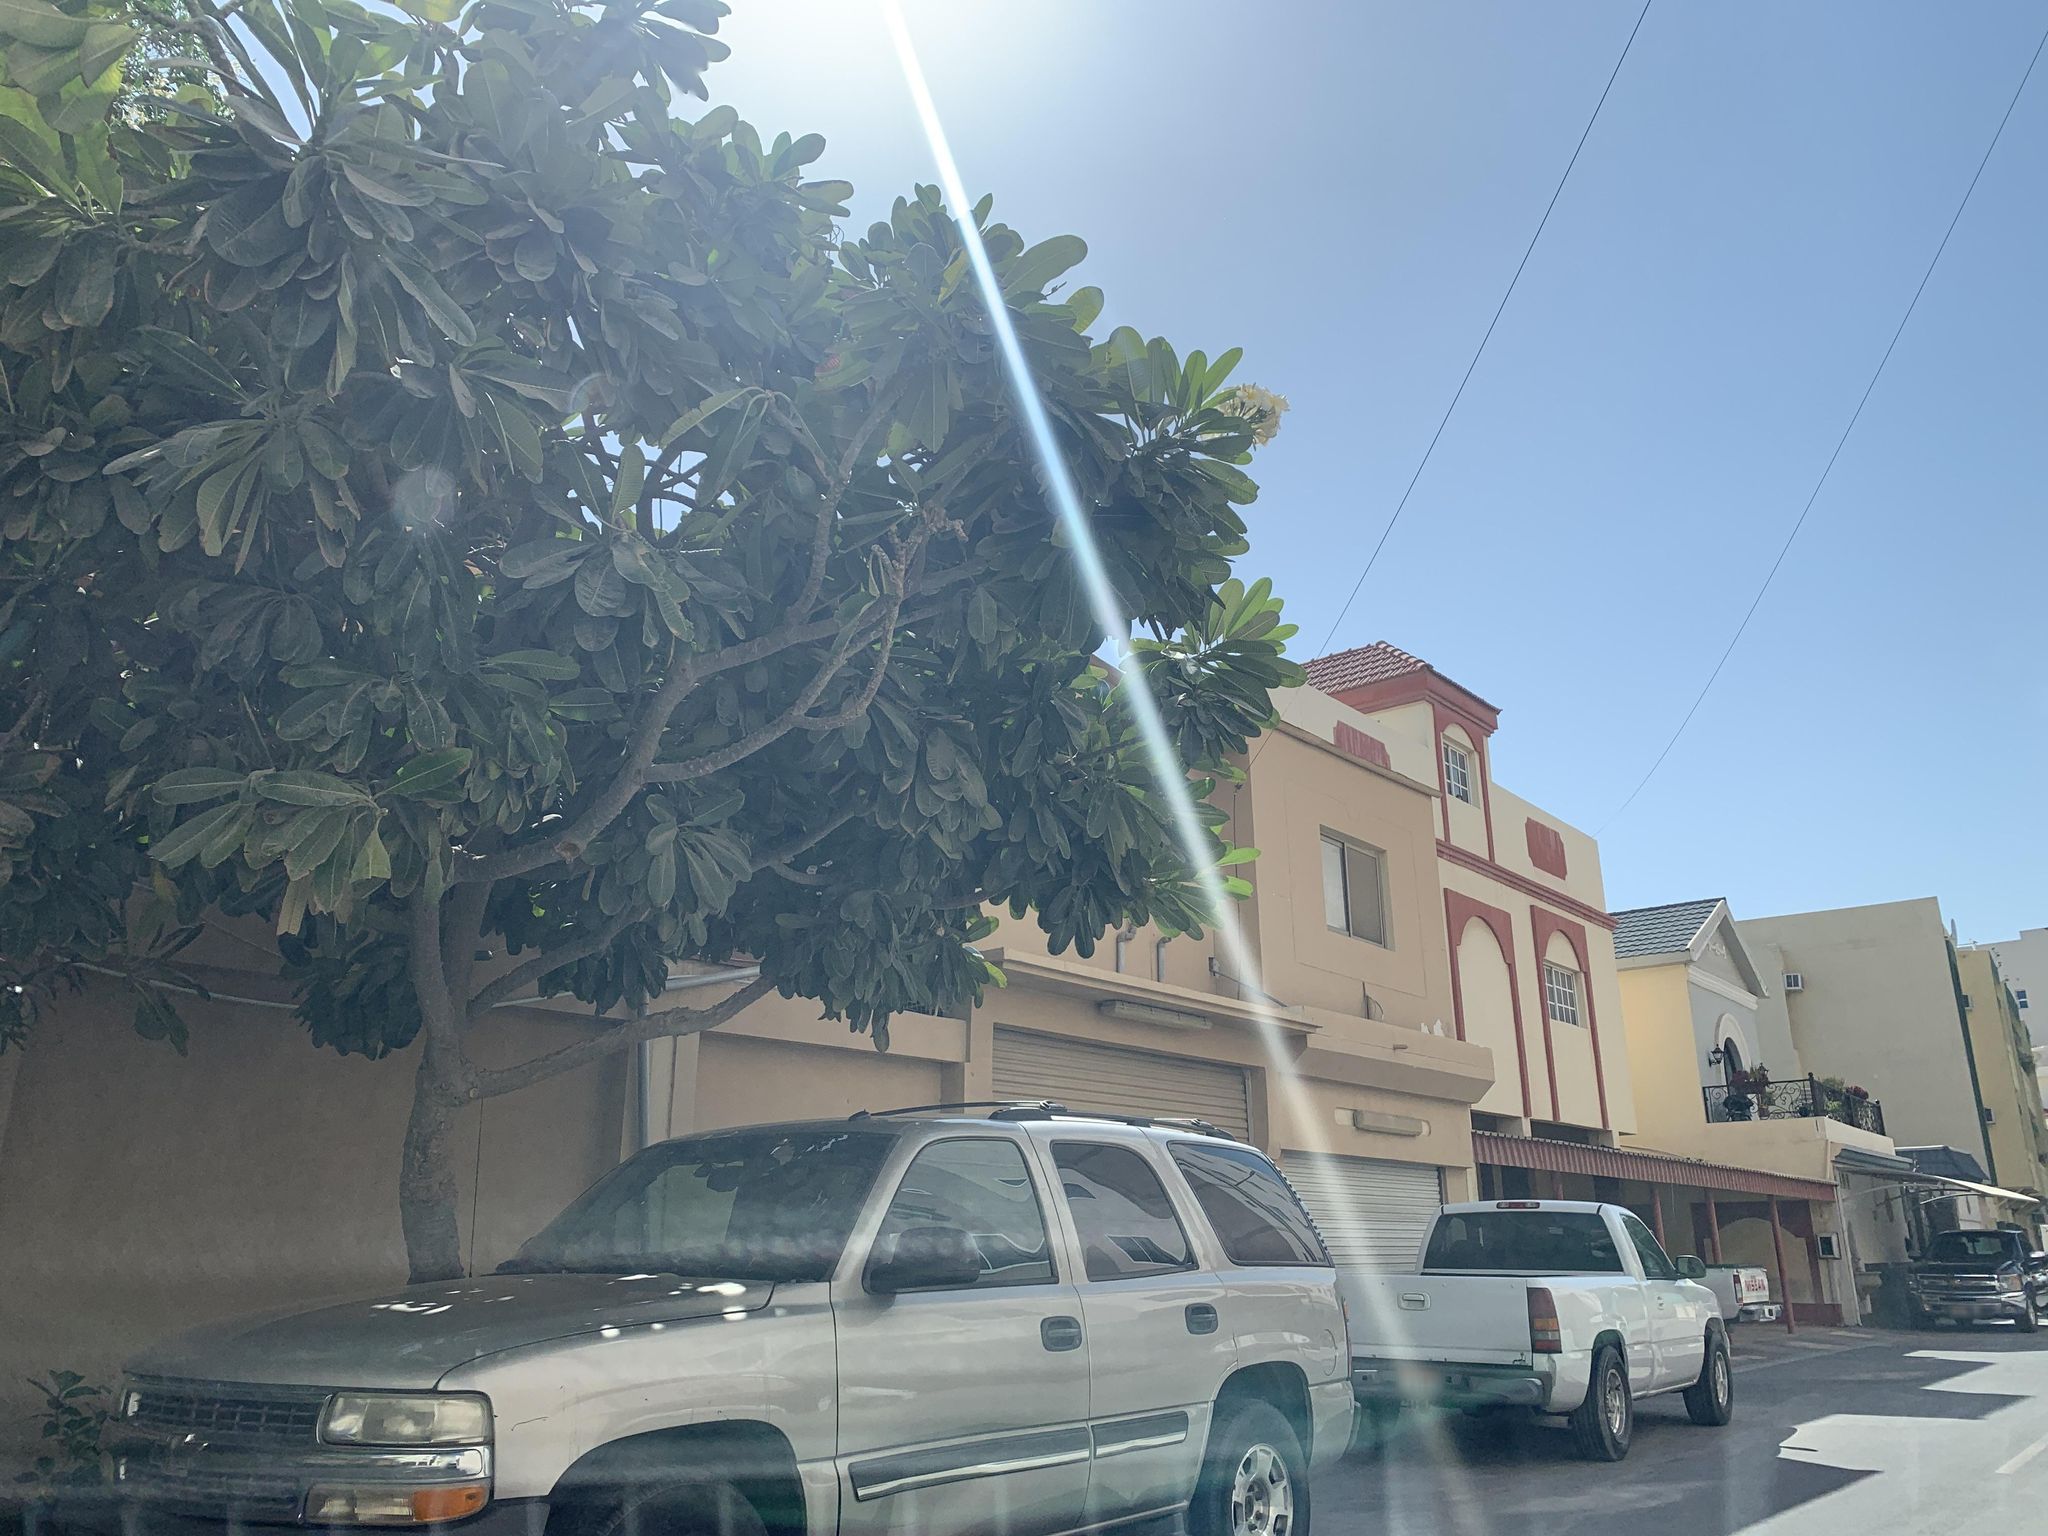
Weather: clear
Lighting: day
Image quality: good
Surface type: driving surface
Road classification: residential
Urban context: urban centre
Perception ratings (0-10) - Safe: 2.3, Lively: 5.14, Beautiful: 3.24, Boring: 3.48, Depressing: 4.7, Wealthy: 1.73